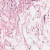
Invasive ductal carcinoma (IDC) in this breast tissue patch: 0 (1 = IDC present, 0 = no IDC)